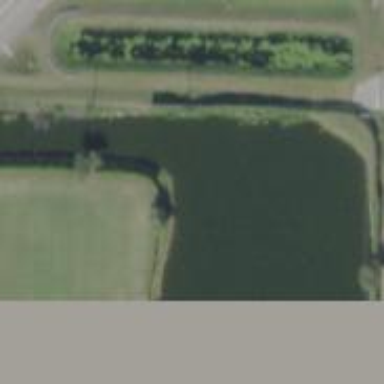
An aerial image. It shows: Canal.